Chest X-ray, AP view. Patient: 61 years old, sex F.
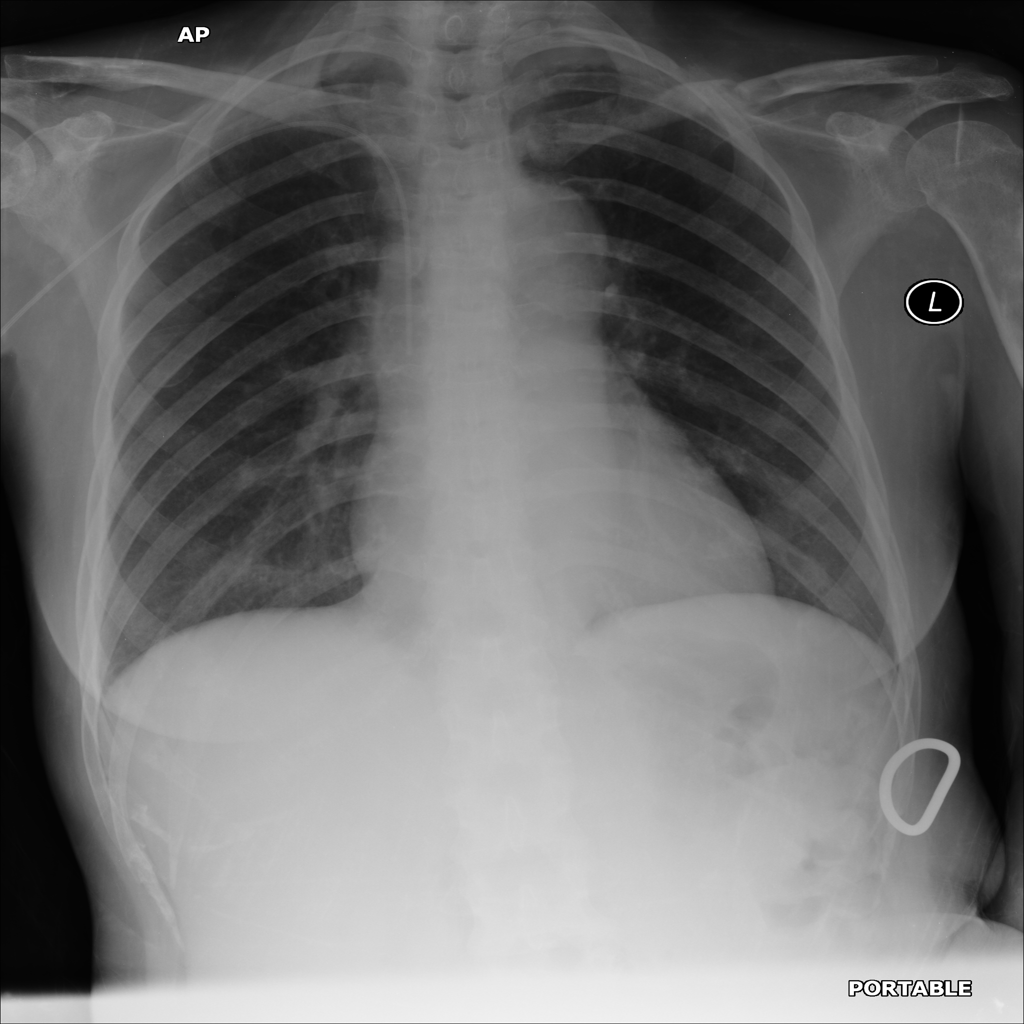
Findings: No Finding